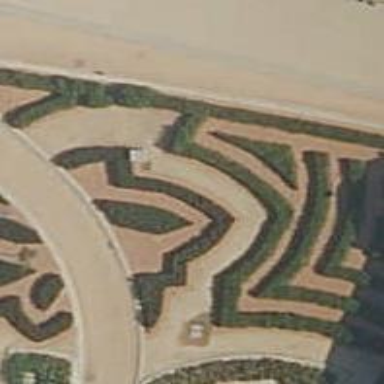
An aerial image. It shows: Hedge barrier.